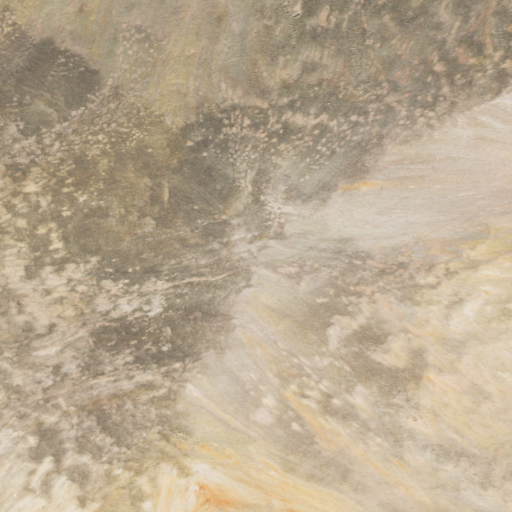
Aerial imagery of mountain in Colorado named Red Mountain containing only barren land